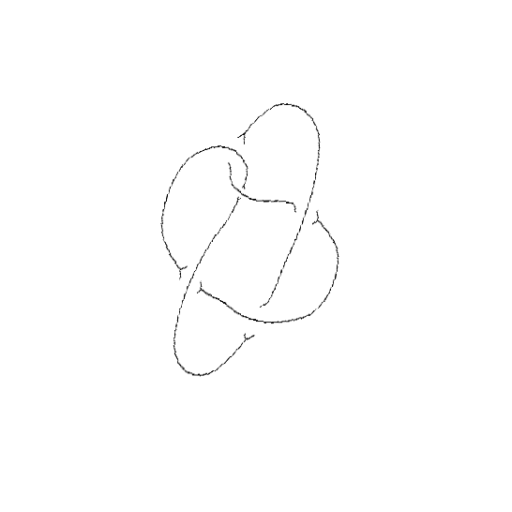
Crossing number: 5